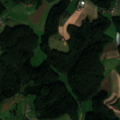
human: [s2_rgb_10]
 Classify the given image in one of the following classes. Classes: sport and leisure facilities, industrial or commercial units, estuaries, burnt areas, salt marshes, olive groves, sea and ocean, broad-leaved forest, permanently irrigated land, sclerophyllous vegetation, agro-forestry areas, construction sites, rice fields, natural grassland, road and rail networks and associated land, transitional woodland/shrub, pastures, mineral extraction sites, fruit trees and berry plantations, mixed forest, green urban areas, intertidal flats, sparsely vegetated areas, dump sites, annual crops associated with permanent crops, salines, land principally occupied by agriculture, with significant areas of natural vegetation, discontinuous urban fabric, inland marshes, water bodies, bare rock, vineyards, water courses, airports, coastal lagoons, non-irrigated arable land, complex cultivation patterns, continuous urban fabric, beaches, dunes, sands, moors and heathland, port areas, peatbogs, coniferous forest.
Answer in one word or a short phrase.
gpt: pastures, complex cultivation patterns, broad-leaved forest